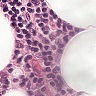
Metastatic tissue present: no